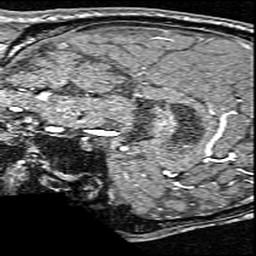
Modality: angio
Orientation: sagittal
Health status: ill
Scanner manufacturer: siemens
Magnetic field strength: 3 T
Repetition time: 0.023 s
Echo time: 0.00418 s